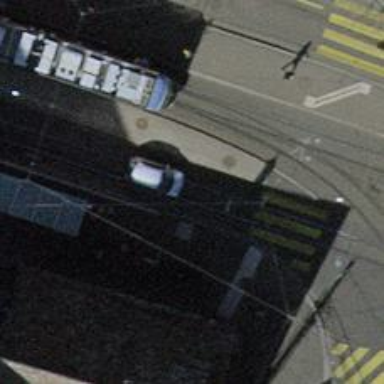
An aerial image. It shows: Tram stop with public transport stop position.